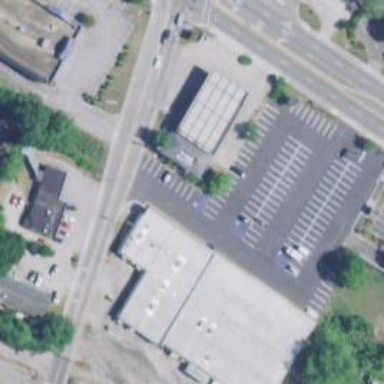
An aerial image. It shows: Convenience shop.